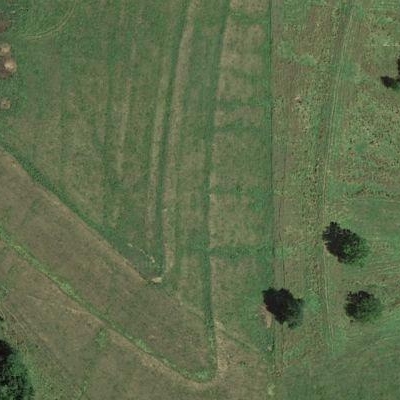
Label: Field